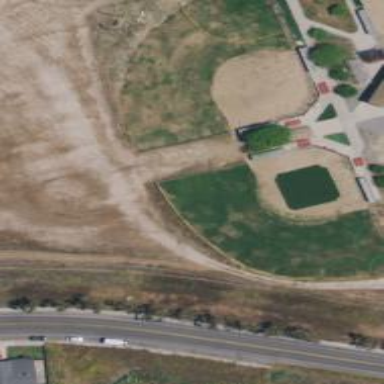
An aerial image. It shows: Baseball pitch for leisure and sports activities.